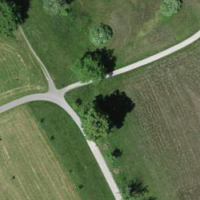
EUNIS habitat code: 16
Species observed at this site:
Parnassia palustris
Lysimachia vulgaris
Milvus milvus
Epipactis palustris
Columba palumbus